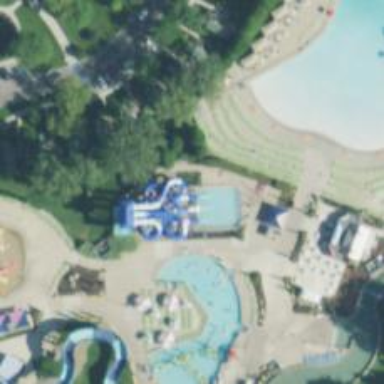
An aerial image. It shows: Water slide attraction.